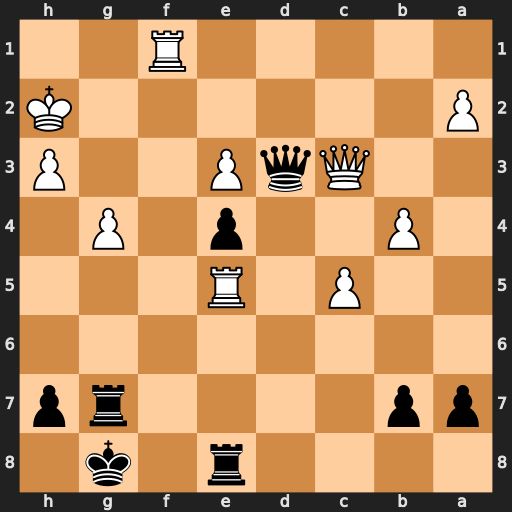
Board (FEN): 4r1k1/pp4rp/8/2P1R3/1P2p1P1/2QqP2P/P6K/5R2
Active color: b
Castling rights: -
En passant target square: -
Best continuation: Rxe5 Qxe5 Qxf1